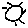
Label: sun